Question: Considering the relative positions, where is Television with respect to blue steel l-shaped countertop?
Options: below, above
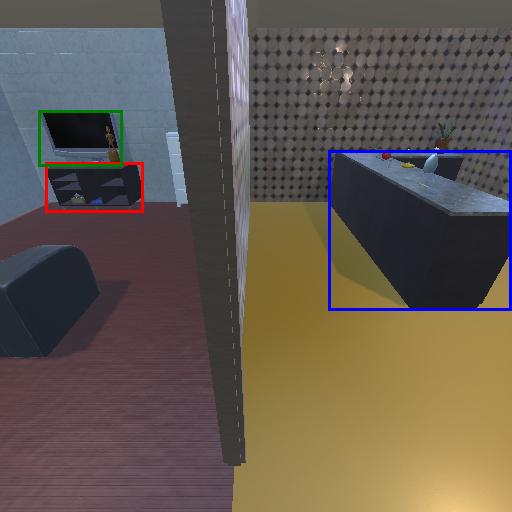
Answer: below